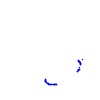
Particle: proton